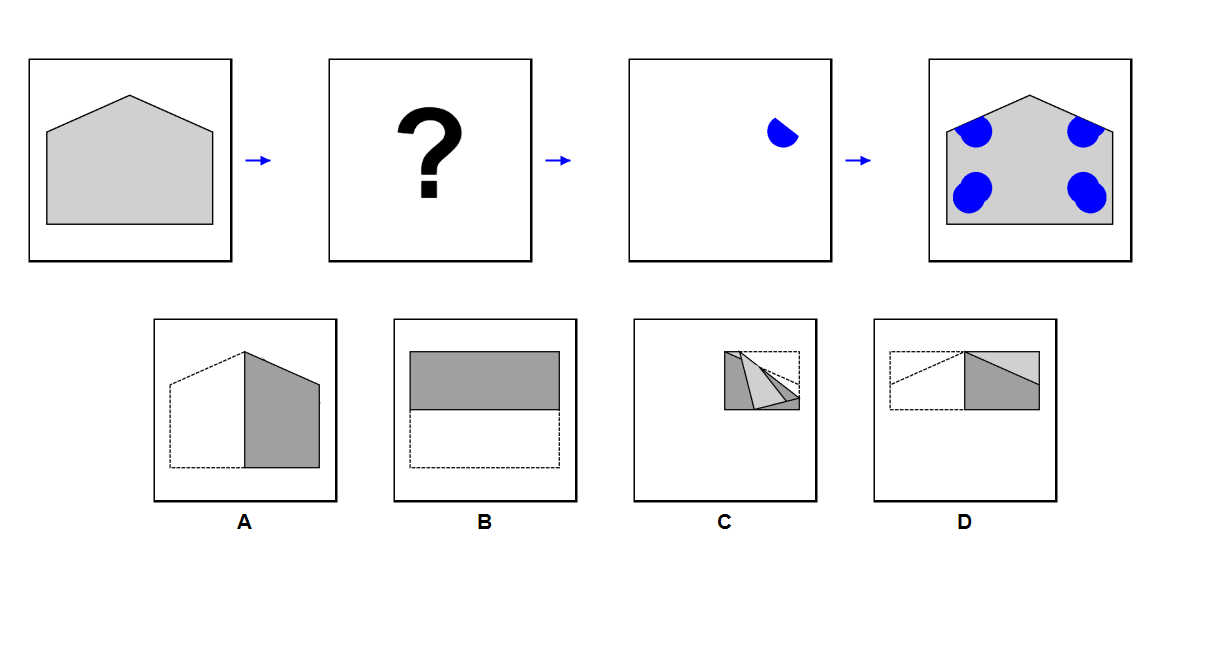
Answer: A